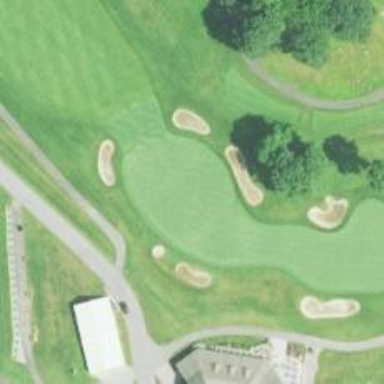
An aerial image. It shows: Golf hole.